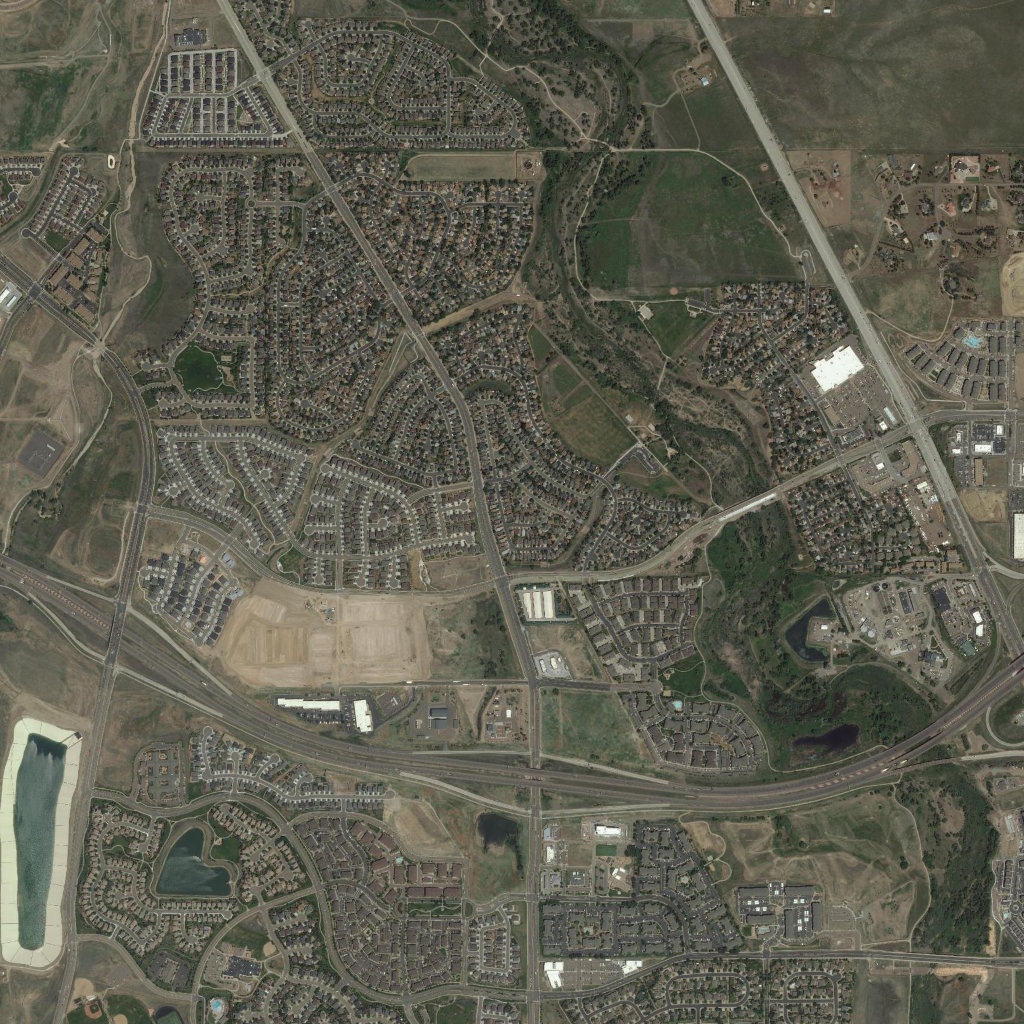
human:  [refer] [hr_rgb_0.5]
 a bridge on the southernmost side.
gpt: <box>[[86, 73, 94, 76, 0]]</box>